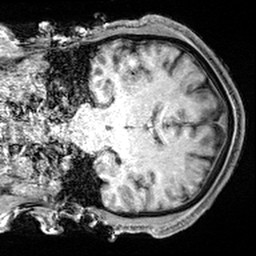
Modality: T1w
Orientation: coronal
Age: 65
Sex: male
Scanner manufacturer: siemens
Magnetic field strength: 3 T
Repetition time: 2.4 s
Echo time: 0.0022 s